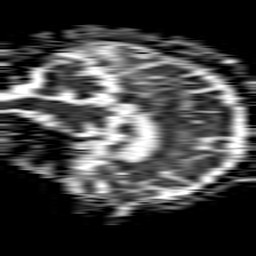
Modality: ADC
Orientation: sagittal
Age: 69
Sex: male
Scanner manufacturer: philips
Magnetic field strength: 1.5 T
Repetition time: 4.6 s
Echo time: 0.08517 s